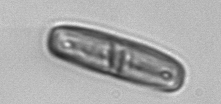
Label: Ephemera